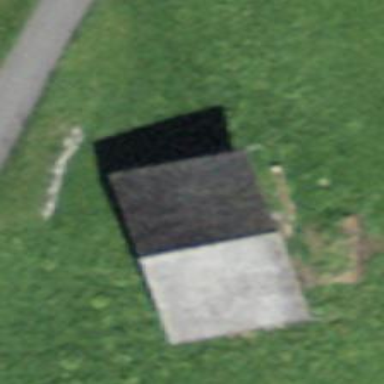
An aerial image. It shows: Barn.